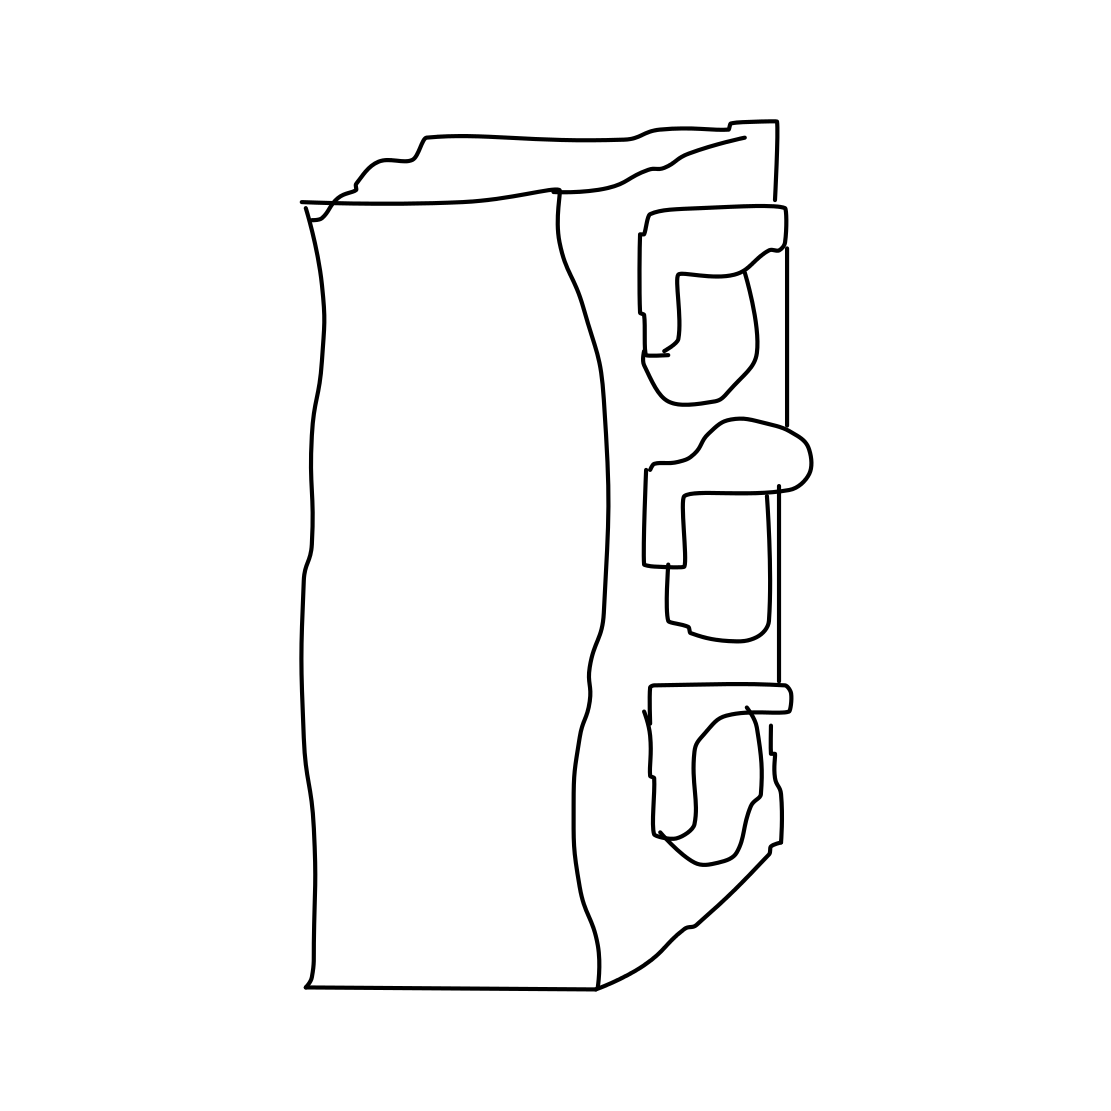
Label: traffic light